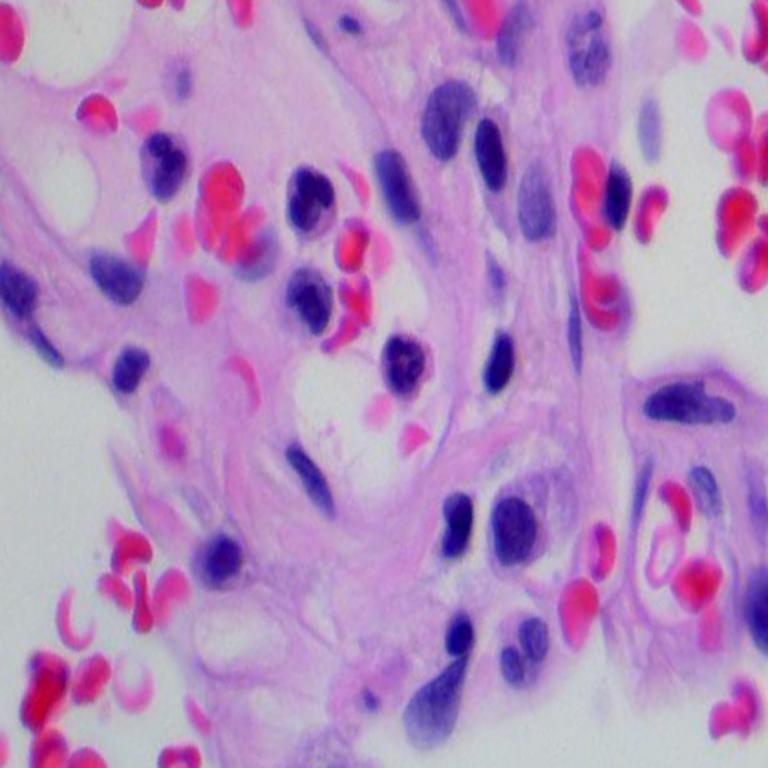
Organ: lung
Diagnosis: benign